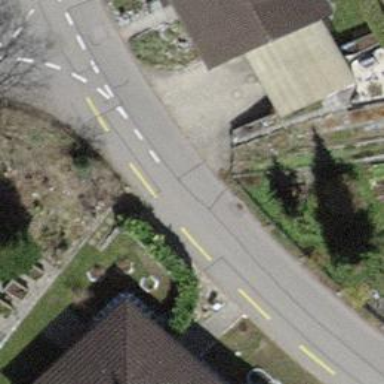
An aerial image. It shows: Residential road with cycle lane on the left.